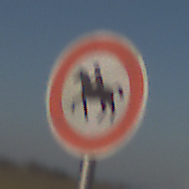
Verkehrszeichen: VerbotReiter
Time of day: MorningAfternoon
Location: Outdoor (Nature)
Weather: Clear
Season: Winter
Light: Natural